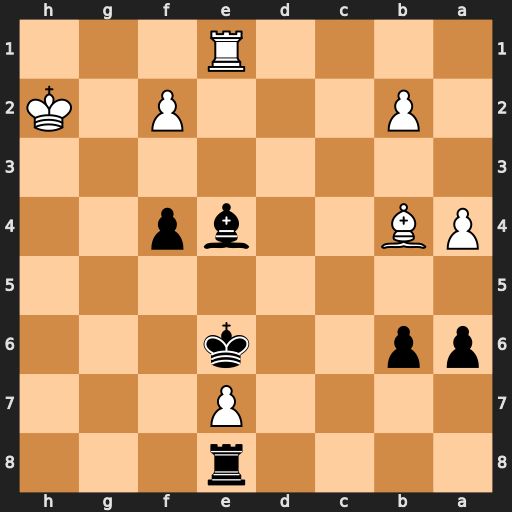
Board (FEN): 4r3/4P3/pp2k3/8/PB2bp2/8/1P3P1K/4R3
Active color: b
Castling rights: -
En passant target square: -
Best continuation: Rh8+ Kg1 Rh1#